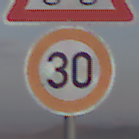
Verkehrszeichen: Geschwindigkeit30
Zusatzzeichen oben: RadverkehrLinks
Umgebung: Outdoor, Nature
Tageszeit: SunriseSunset
Wetter: PartlyCloudy
Licht: Natural
Jahreszeit: NotSpecified
Kontrast: HighContrast